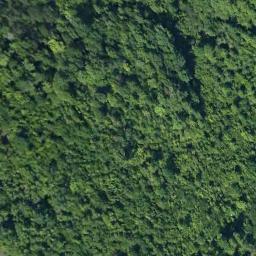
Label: forest